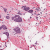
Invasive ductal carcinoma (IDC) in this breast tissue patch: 1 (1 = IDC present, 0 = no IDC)